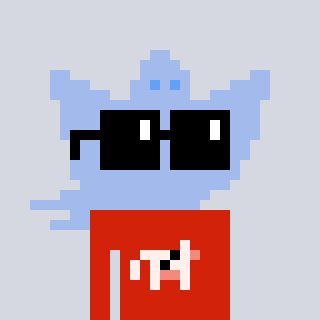
a pixel art character with square black sunglasses, a ghost-B-shaped head and a red-colored body on a cool background